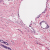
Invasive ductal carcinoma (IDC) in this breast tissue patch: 0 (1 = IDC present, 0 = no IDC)